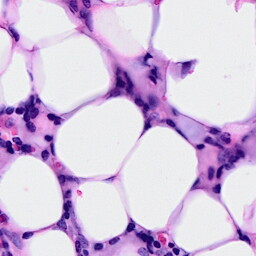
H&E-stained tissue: Breast